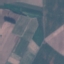
Land use / land cover: AnnualCrop